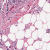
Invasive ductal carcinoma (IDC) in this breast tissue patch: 0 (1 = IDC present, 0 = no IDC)